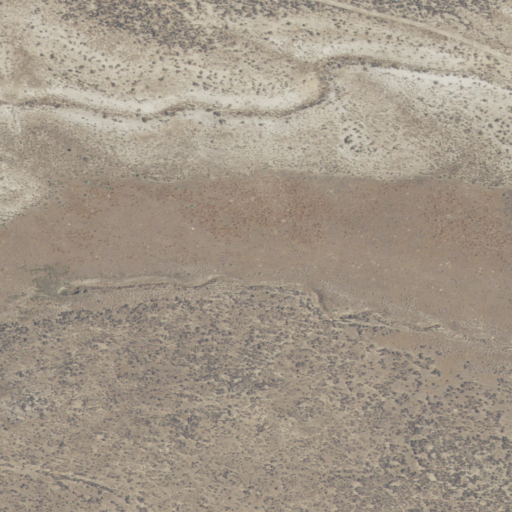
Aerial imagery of valley in Oregon named Dry Gulch containing shrub and grassland